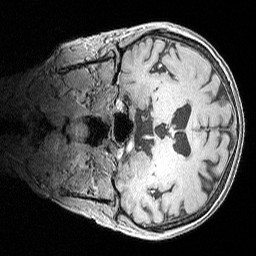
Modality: MP2RAGE
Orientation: coronal
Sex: female
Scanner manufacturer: siemens
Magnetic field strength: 3 T
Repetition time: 5 s
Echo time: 0.00292 s